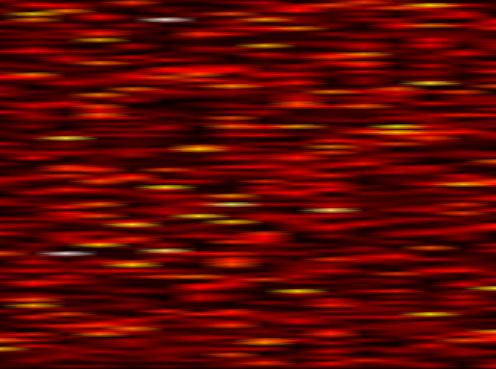
Label: WOLA